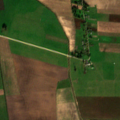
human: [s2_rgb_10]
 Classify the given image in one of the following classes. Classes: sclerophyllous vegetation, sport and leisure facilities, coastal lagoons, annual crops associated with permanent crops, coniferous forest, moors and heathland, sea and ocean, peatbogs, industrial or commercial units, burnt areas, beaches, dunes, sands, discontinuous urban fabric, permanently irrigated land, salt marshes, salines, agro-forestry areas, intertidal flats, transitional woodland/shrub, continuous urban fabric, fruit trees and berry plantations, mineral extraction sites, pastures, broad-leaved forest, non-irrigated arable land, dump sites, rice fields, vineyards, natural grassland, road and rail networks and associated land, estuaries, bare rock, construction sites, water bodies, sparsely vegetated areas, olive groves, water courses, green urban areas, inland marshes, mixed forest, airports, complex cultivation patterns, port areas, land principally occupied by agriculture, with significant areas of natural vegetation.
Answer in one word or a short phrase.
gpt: non-irrigated arable land, pastures, complex cultivation patterns